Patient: sex F, age 77
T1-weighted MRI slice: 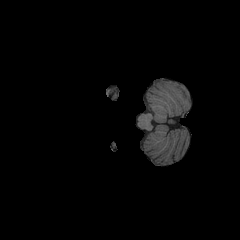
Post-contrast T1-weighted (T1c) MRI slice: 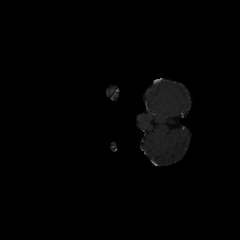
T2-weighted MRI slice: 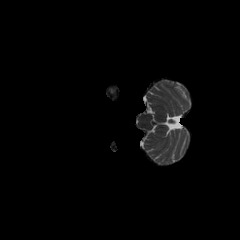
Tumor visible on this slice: no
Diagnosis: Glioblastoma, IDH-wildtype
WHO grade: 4